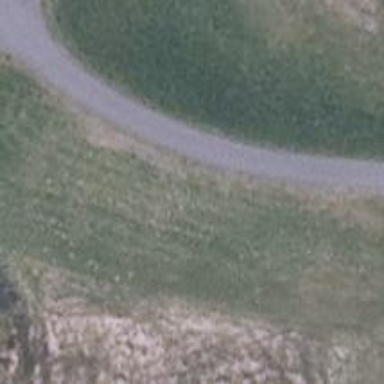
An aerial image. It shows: Track road with concrete lanes of grade1 quality.